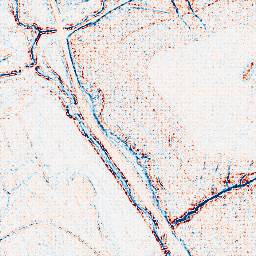
Category: edge_preserving
Decomposition family: bilateral
Decomposition parameters: d: 5
sigma_color: 25
sigma_space: 75
Upsampling method: sinc_hamming
Upsampling parameters: scale: 8
kernel_size: 8
Upsampling scale: 8